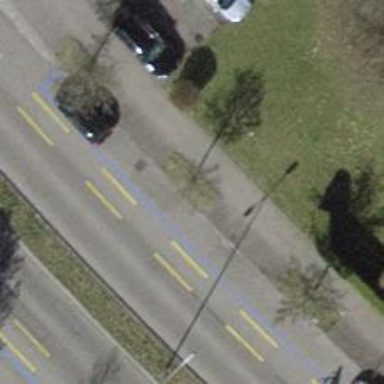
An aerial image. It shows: Avenue lined with trees.